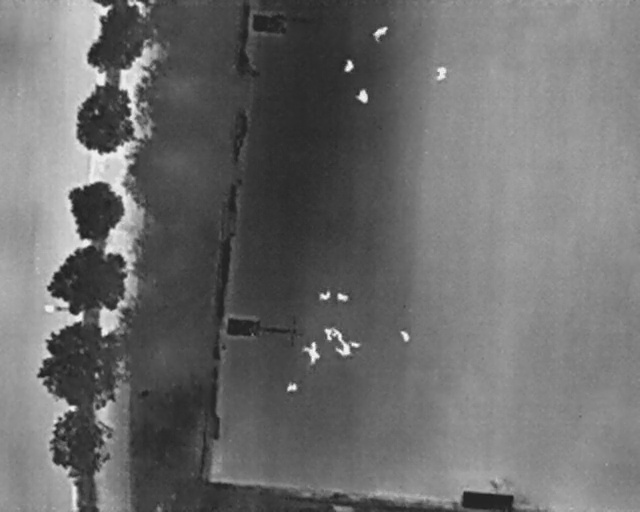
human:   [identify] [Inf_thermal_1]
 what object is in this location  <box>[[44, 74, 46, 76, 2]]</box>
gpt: <ref>1 medium person at the bottom</ref>

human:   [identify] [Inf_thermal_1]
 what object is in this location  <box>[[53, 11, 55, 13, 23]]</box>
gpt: <ref>1 small person at the top</ref>